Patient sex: M
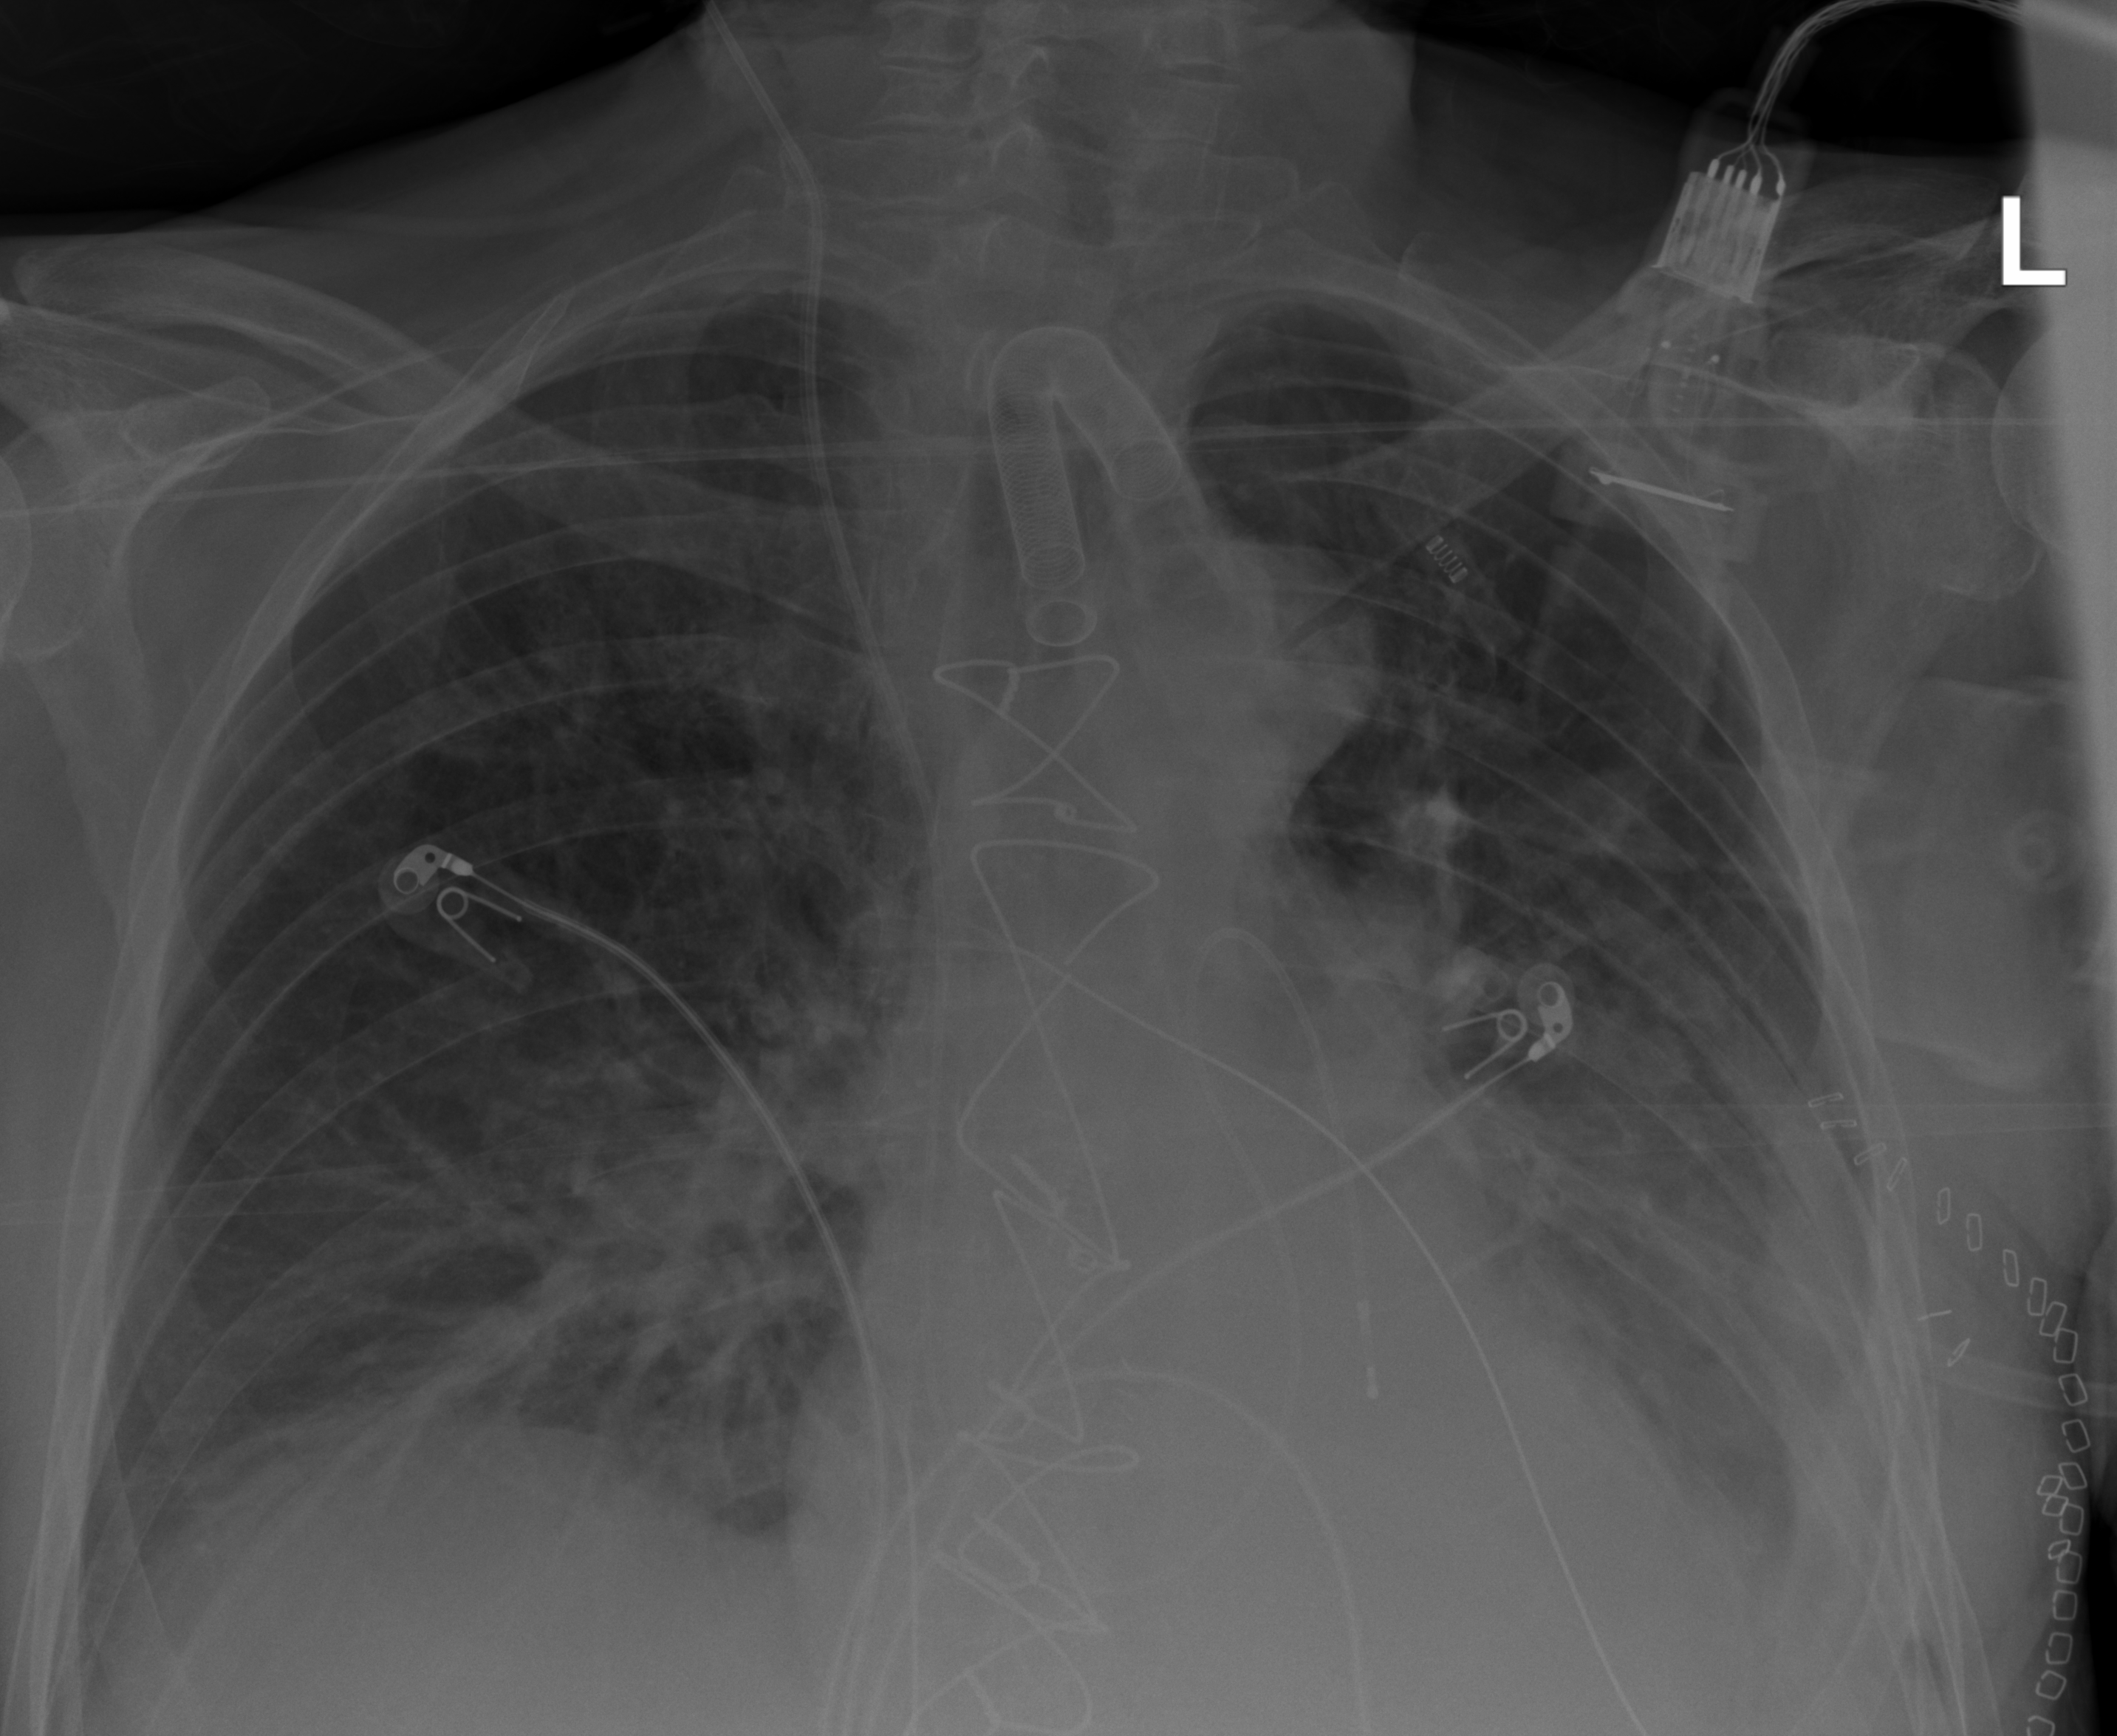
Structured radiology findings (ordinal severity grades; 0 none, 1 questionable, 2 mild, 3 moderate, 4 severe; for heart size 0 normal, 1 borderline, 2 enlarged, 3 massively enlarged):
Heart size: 1
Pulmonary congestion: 3
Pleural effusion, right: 0
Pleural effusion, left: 2
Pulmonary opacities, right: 2
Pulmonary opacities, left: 3
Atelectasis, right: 0
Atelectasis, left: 3